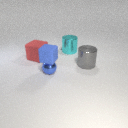
large red rubber cube behind large gray metal cylinder